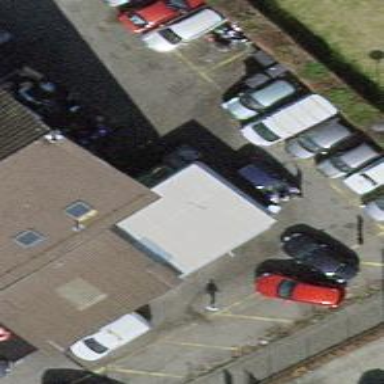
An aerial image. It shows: View of roof of building.